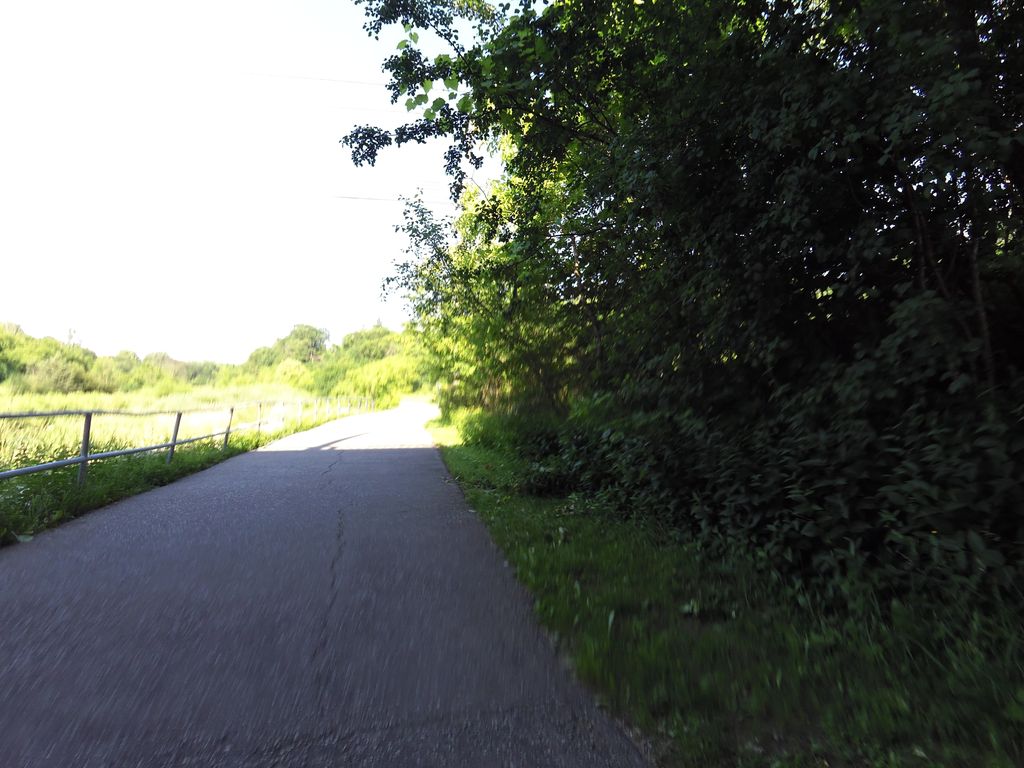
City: toronto